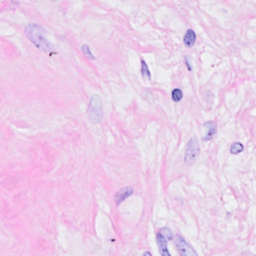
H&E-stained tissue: Breast